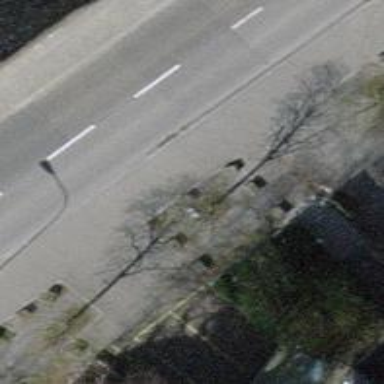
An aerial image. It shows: Tree-lined avenue.